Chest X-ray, AP view. Patient: 9 years old, sex M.
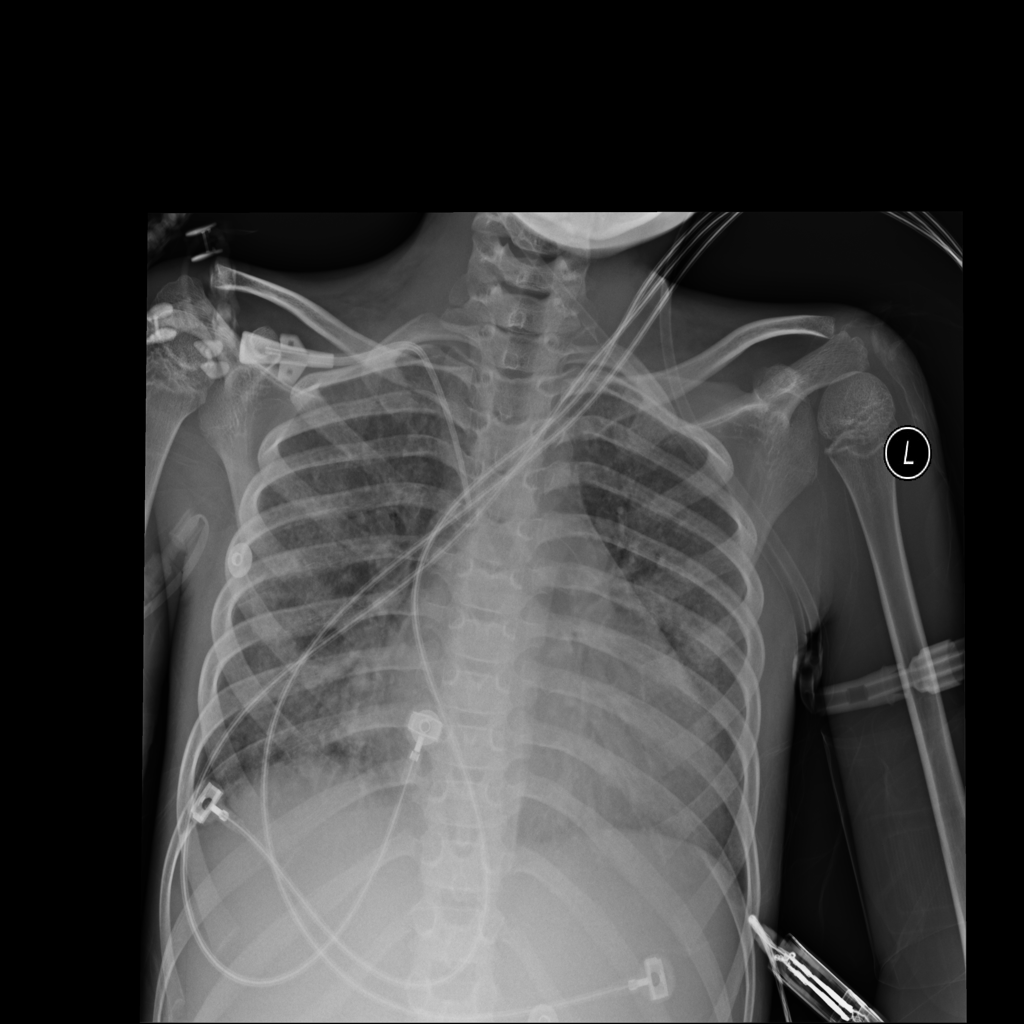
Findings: Infiltration